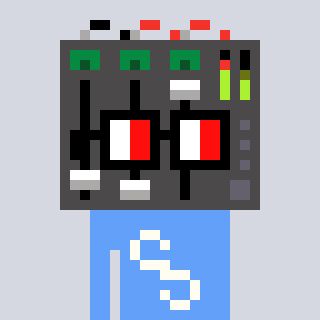
a pixel art character with square glasses with black frames and red eyes, a mixer-shaped head and a blue-colored body on a cool background